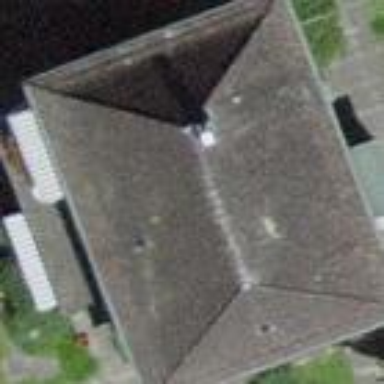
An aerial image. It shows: Building with hipped roof.